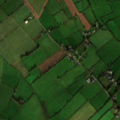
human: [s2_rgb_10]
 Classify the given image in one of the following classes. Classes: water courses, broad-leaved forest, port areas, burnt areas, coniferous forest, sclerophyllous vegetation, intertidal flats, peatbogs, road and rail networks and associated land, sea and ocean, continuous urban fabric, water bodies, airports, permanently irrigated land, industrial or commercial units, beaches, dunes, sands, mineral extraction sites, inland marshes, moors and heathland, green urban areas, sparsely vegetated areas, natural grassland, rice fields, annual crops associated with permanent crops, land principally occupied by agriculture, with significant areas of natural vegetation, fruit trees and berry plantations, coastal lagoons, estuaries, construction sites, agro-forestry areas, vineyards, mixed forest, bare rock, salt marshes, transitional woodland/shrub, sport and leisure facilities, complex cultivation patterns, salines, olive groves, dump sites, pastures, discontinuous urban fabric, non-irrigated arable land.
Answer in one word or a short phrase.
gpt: non-irrigated arable land, pastures